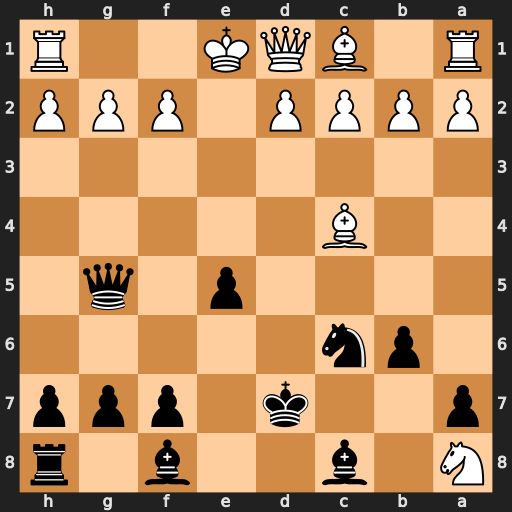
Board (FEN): N1b2b1r/p2k1ppp/1pn5/4p1q1/2B5/8/PPPP1PPP/R1BQK2R
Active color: b
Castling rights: KQ
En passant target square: -
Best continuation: Qxg2 Rf1 Nd4 Be2 Qe4 f4 Nxc2+